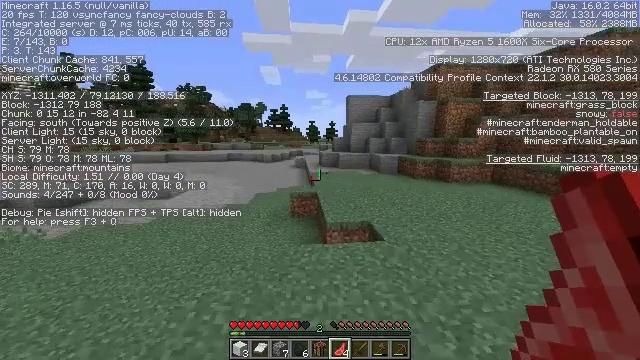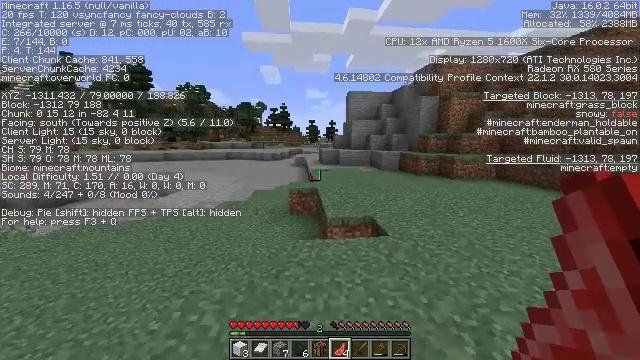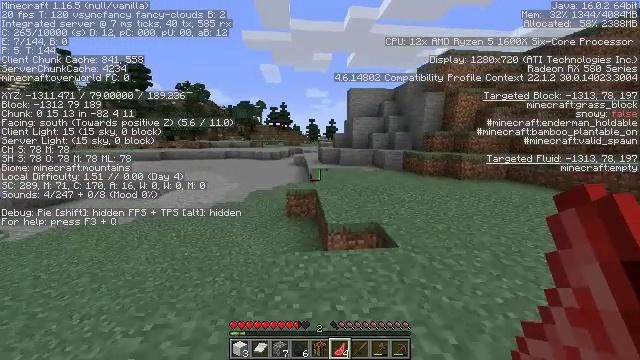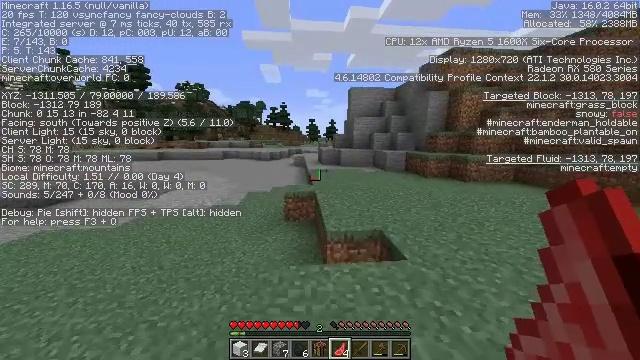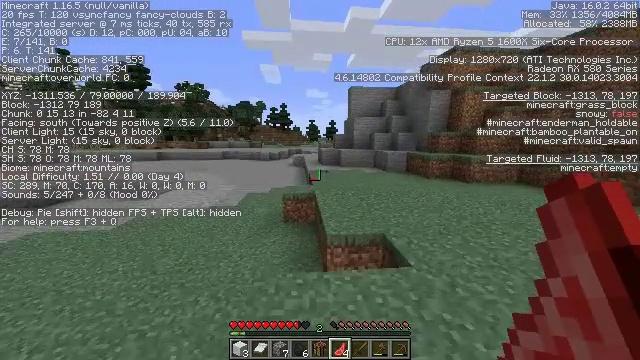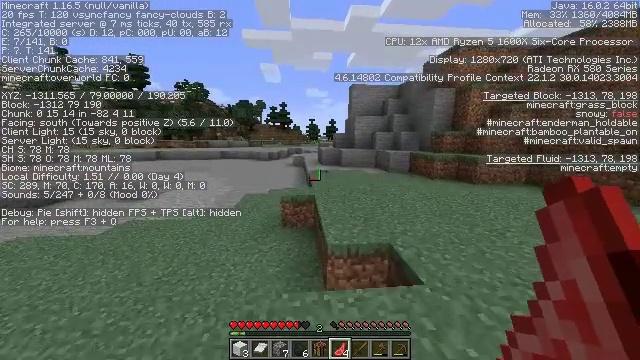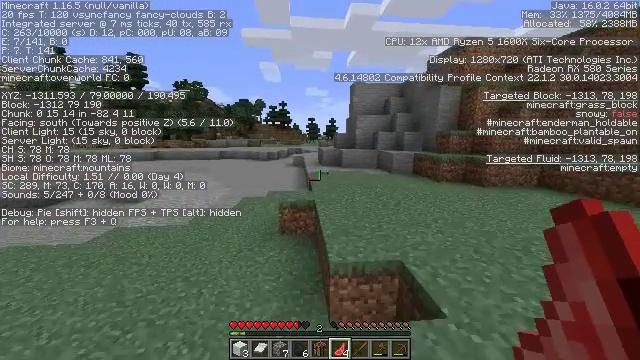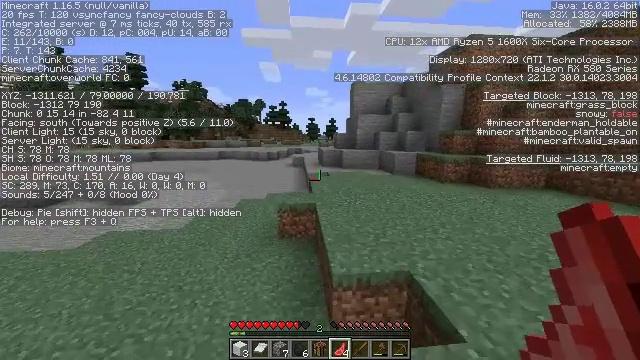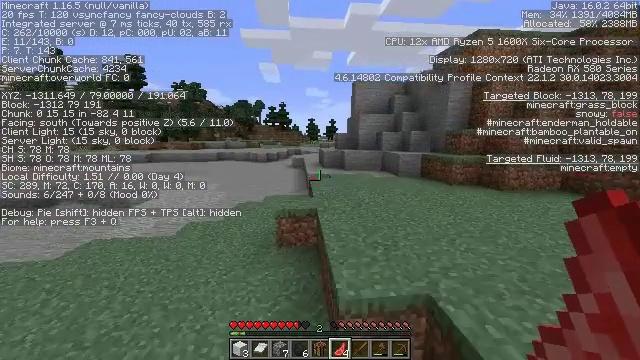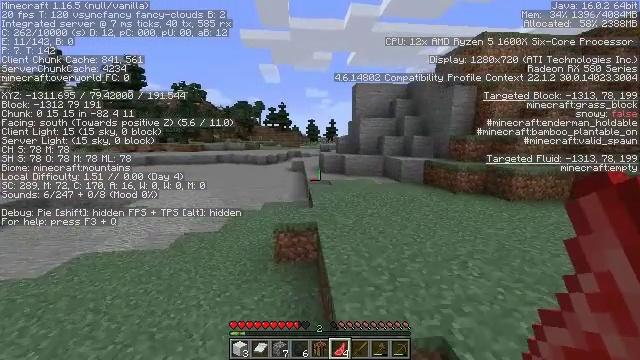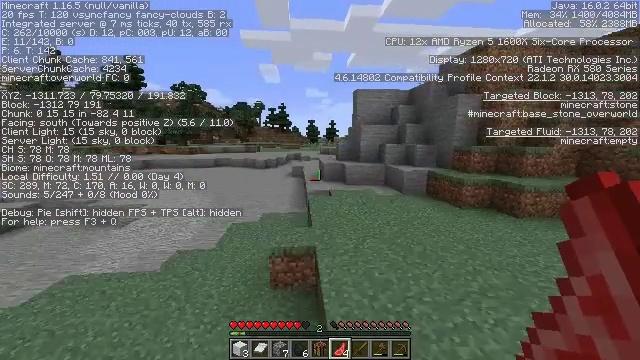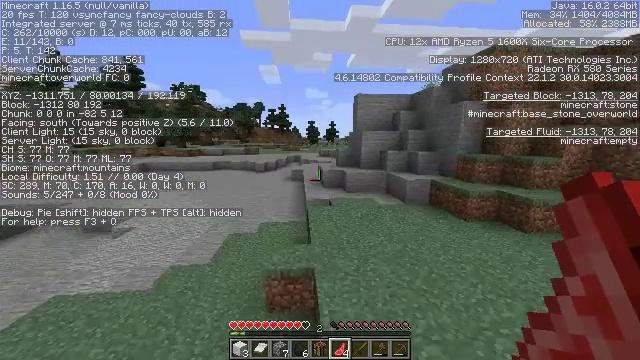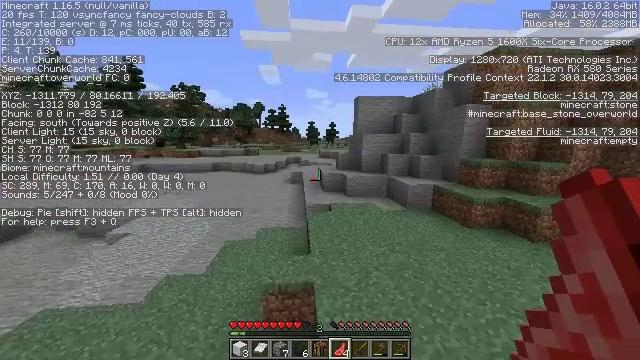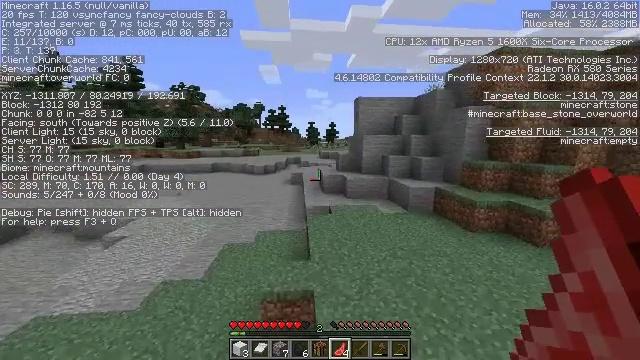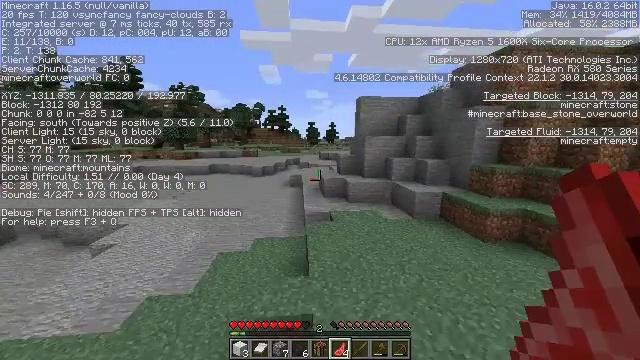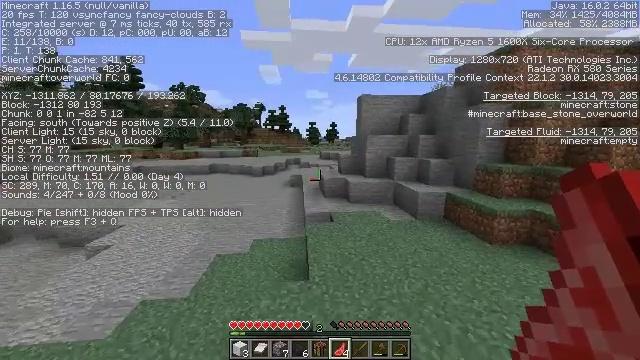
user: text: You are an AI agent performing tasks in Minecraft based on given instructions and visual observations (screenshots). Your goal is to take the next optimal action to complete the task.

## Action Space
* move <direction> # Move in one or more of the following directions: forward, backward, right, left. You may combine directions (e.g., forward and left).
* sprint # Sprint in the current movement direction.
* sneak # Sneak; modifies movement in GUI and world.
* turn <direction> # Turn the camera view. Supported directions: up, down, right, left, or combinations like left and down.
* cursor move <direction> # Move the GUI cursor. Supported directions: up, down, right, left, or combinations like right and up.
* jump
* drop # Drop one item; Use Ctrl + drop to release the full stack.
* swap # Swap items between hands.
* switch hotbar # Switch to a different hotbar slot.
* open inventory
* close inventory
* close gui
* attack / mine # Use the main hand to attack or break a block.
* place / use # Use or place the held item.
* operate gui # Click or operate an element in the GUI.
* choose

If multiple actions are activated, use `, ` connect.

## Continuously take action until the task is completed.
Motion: motion action
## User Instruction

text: Attack the oak trapdoor to recycle it.
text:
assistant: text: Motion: move forward
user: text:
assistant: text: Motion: move forward
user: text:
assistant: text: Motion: move forward
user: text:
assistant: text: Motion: move forward
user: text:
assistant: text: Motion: move forward
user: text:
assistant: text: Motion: move forward
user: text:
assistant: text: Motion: move forward
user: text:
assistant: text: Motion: move forward
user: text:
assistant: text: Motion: move forward, jump
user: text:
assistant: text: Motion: move forward, jump
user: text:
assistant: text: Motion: move forward, jump
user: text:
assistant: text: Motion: move forward, jump
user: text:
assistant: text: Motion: move forward, jump
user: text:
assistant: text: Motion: move forward, jump
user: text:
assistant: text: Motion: move forward, jump
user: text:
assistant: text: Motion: move forward, jump
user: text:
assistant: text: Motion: move forward, jump
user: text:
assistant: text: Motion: move forward, jump
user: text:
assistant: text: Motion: move forward, jump
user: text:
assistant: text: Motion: move forward, jump
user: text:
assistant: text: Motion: move forward, jump
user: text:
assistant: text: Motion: move forward, jump
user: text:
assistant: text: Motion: move forward, jump
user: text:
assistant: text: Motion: move forward, jump
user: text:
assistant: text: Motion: move forward, jump
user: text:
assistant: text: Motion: move forward, turn right and down
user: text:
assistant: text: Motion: move forward, turn down
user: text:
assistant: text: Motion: move forward, turn down, jump
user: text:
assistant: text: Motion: move forward, turn left and down, jump
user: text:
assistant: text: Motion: move forward, turn left and down, jump